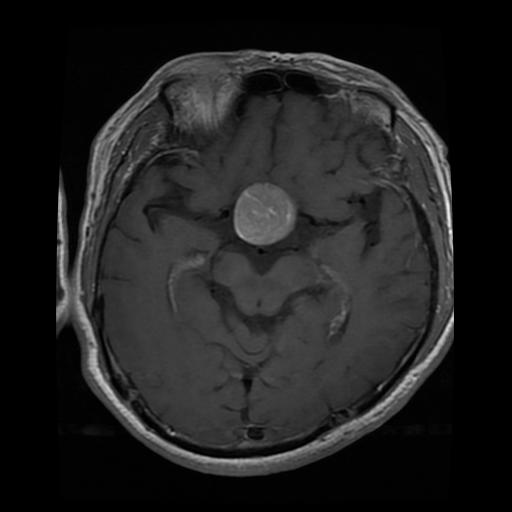
Label: pituitary